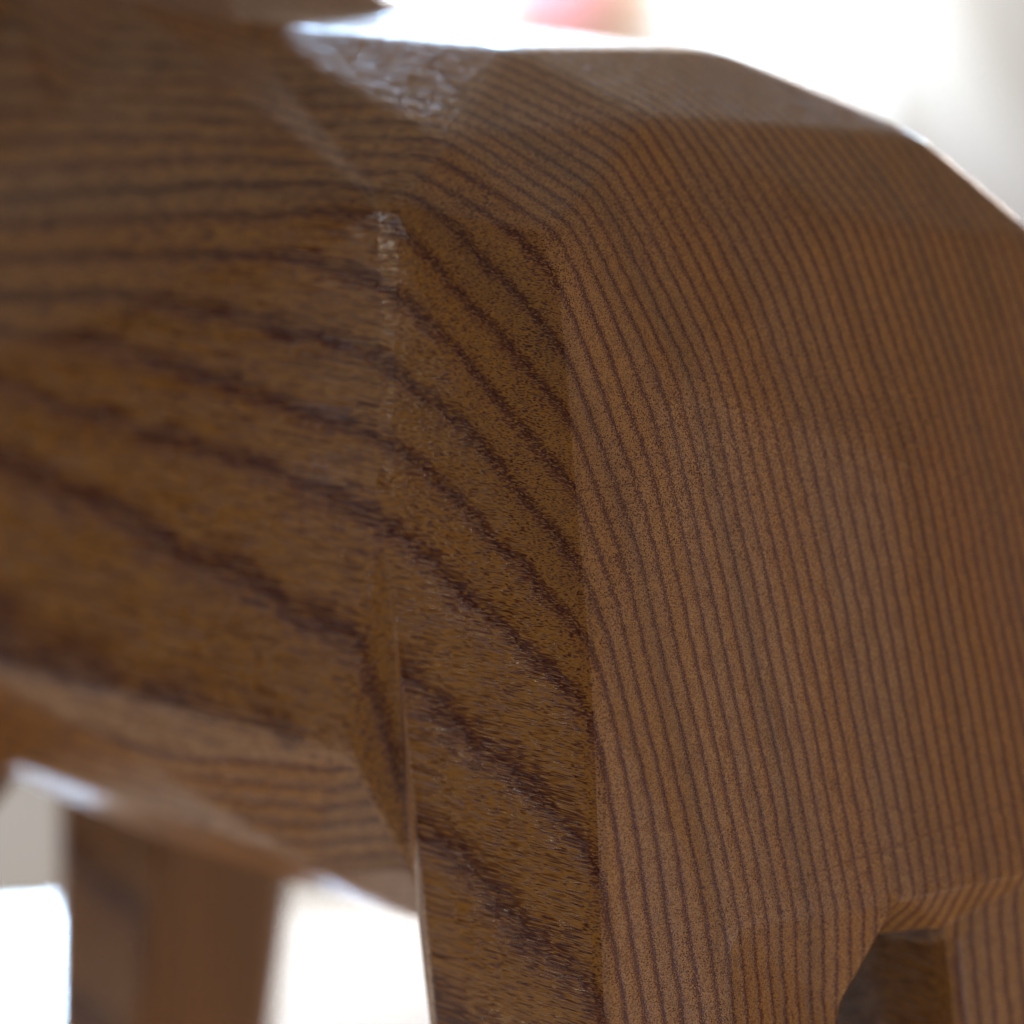
A high quality rendering of a dalahest_oak dalecarlian horse figurine made of varnished dark oak standing on a white marble sidetable in an a photo studio hall in london with natural soft warm daylight from windows,extreme close-up from the rear left side macro, 150 mm, f 16, bokeh